Milling tool wear sample.
Tool blade image: 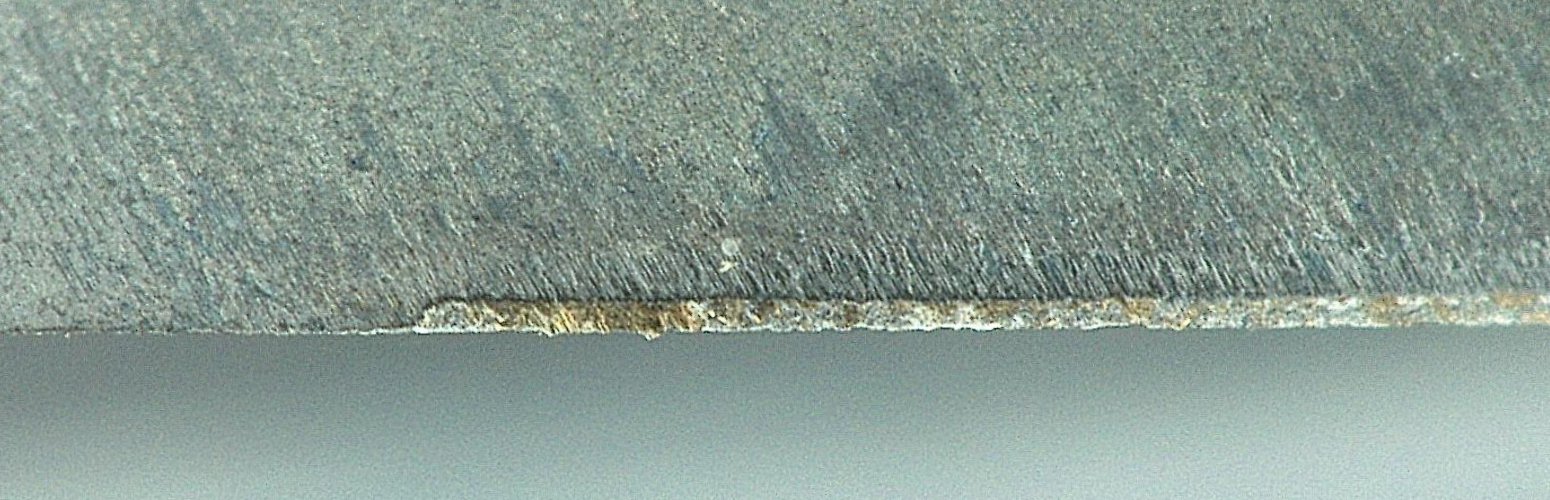
Chip image: 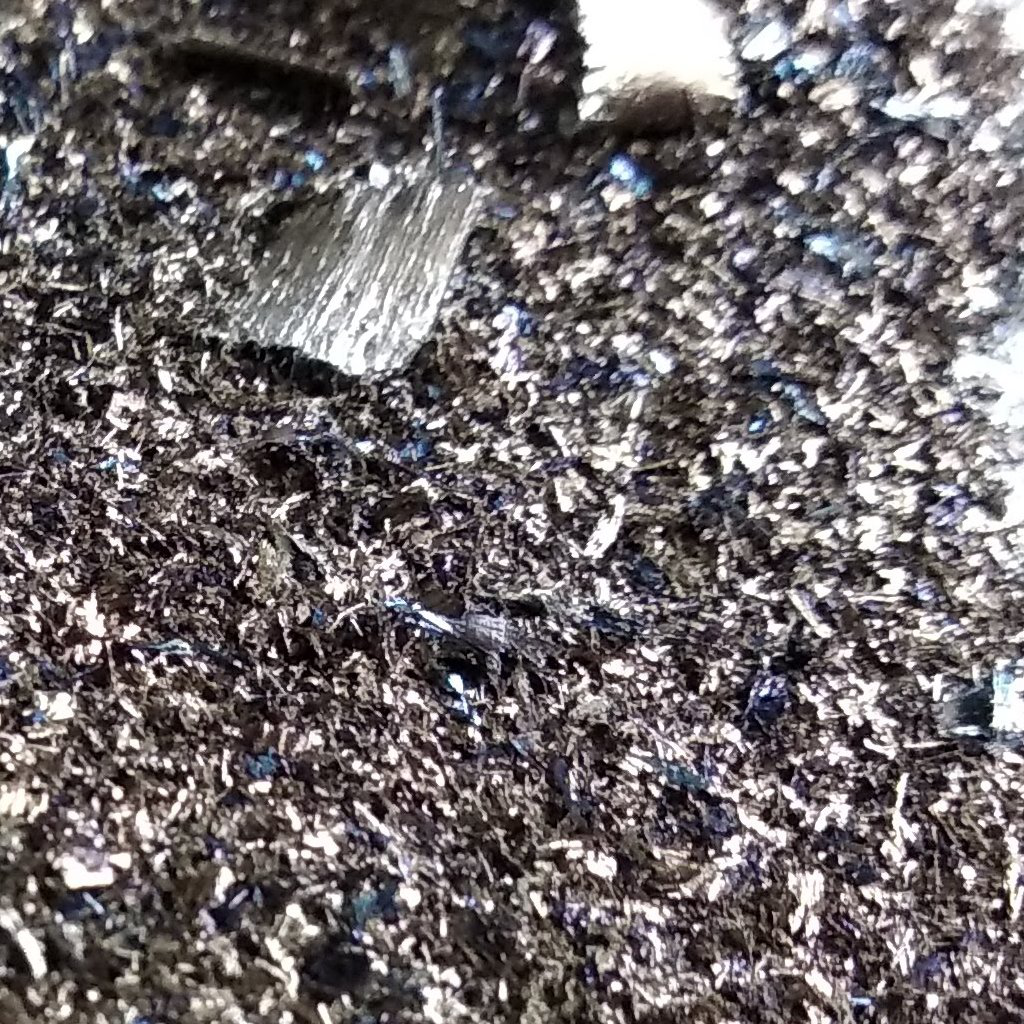
Workpiece image: 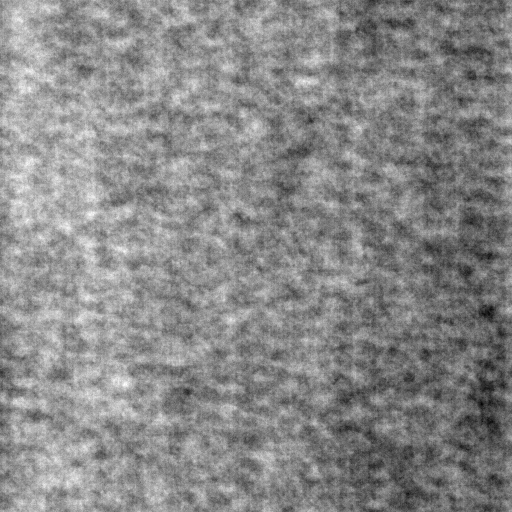
Tool wear state: used
Gaps: 0
Flank wear: 81.43
Overhang: 22.42
Force-signal Mel-spectrograms (X, Y, Z axes): 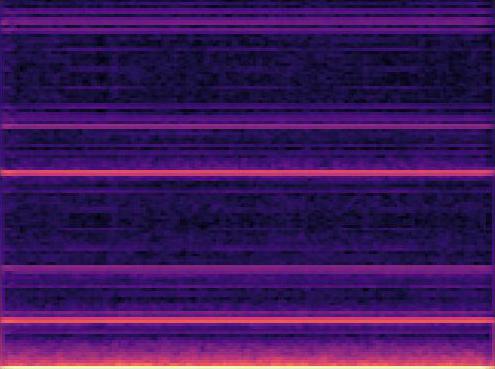 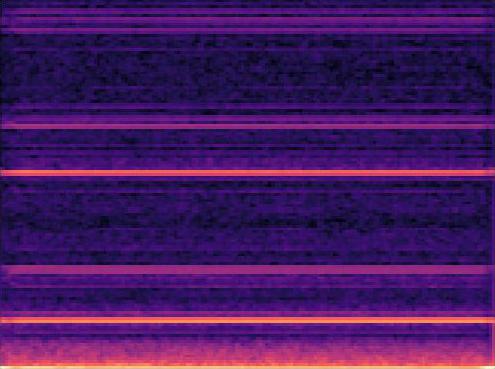 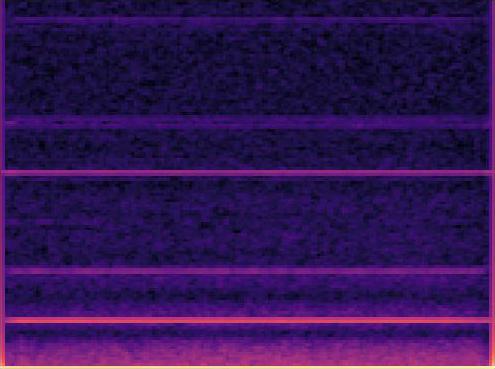
Force-signal scalograms (X, Y, Z axes): 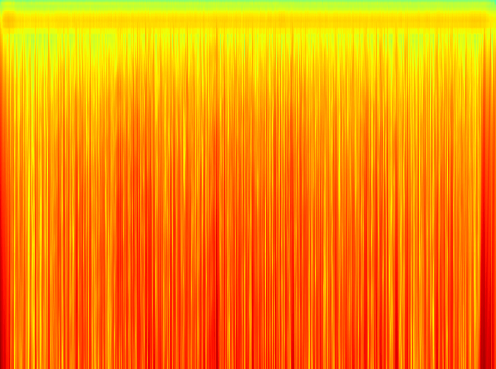 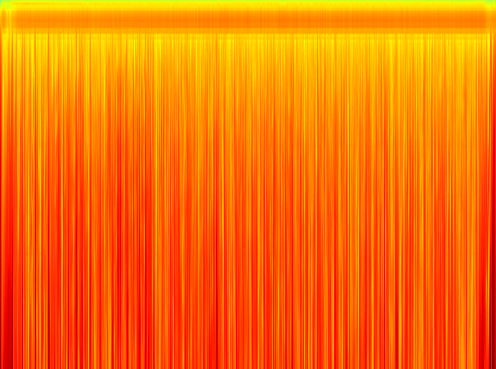 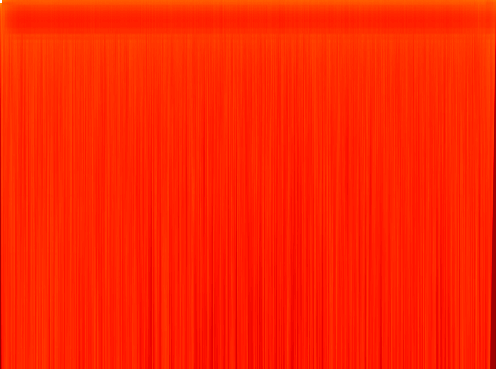
Force phase: steady_state_stabilization_wear